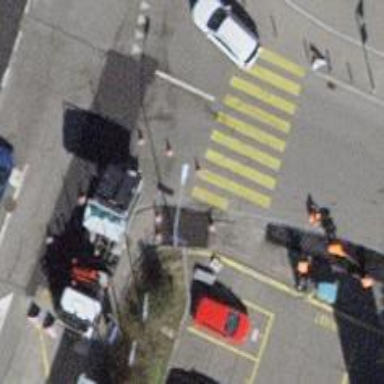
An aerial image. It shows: Kerb barrier.